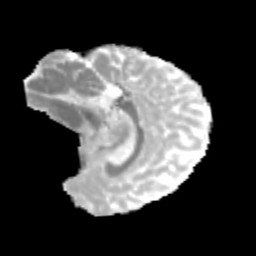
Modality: MD
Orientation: sagittal
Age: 11
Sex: male
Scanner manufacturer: siemens
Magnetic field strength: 3 T
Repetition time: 3.8 s
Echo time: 0.07 s